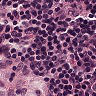
Metastatic tissue present: no